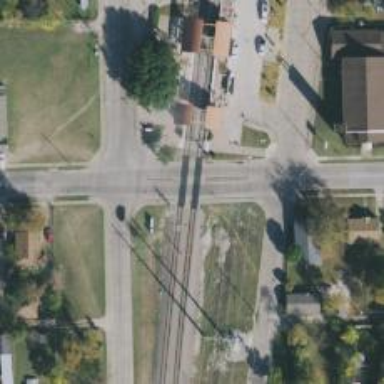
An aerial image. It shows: Railway level crossing.